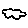
Label: cloud